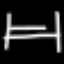
Label: bed